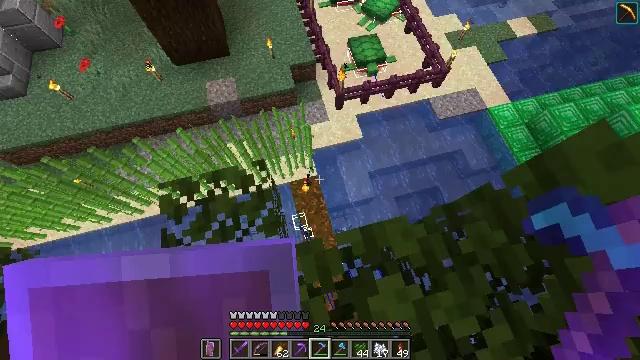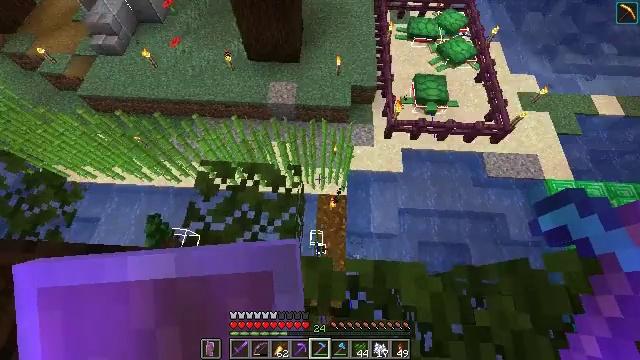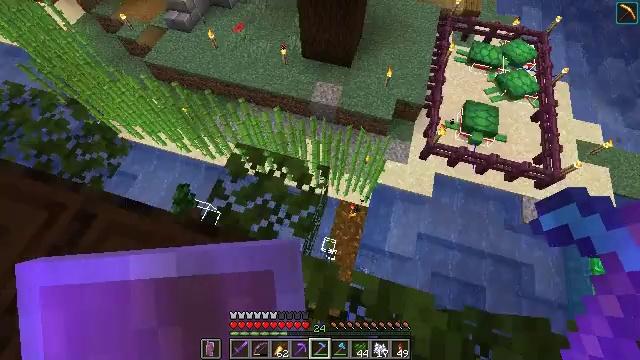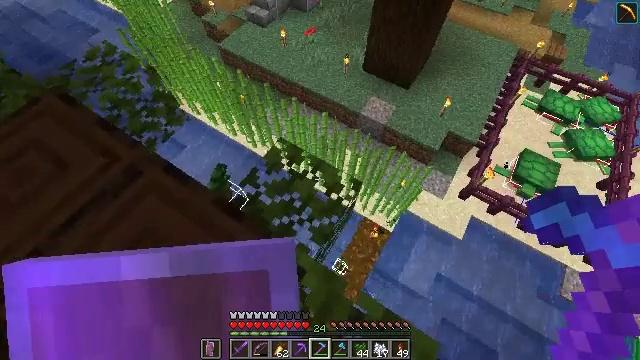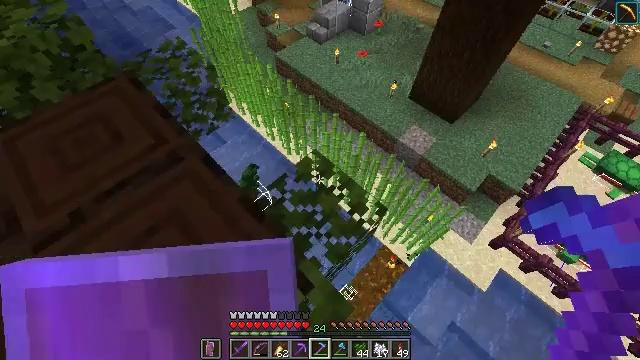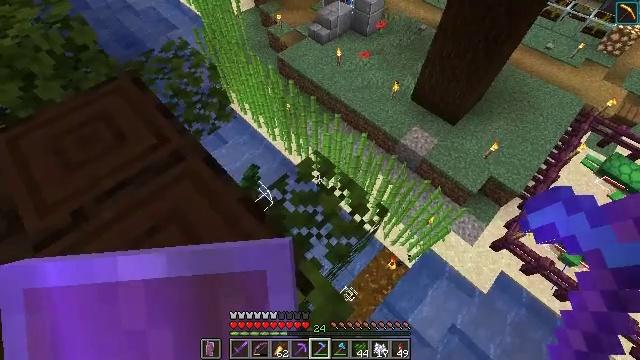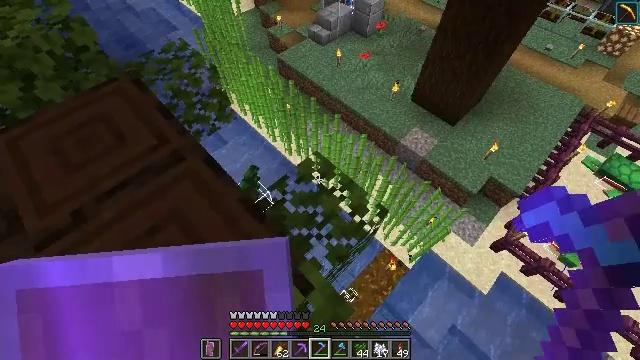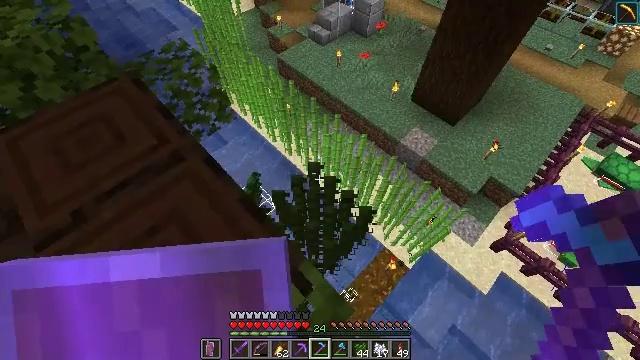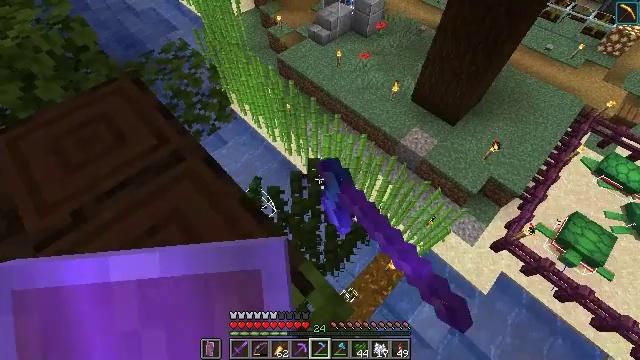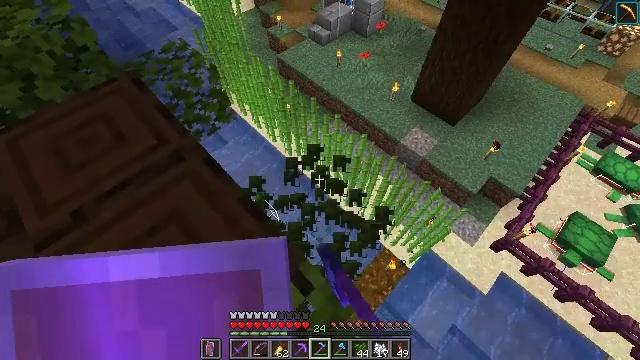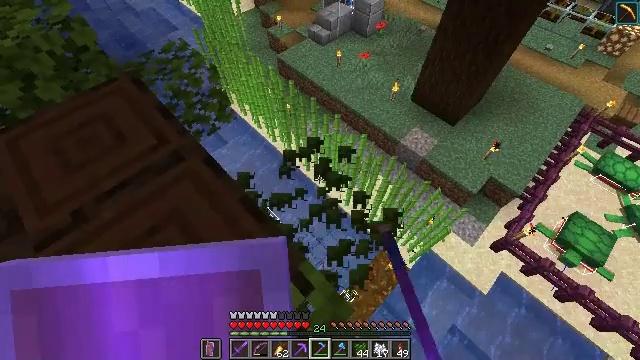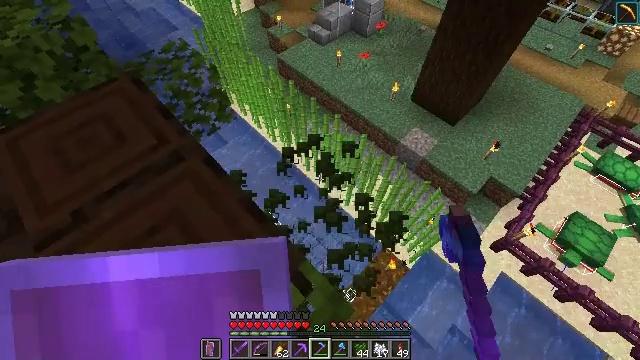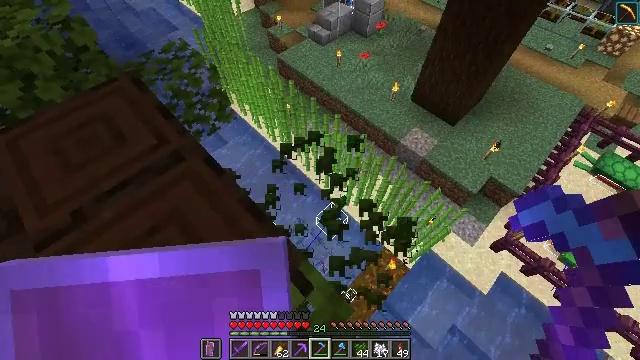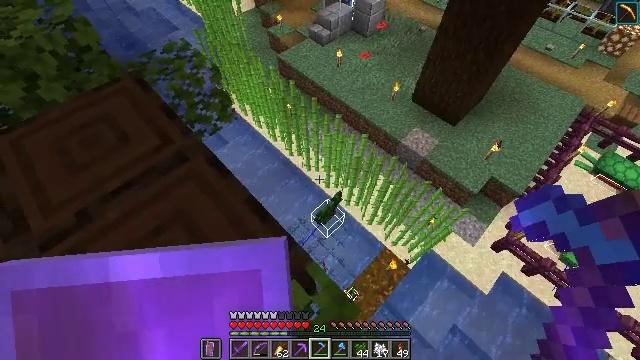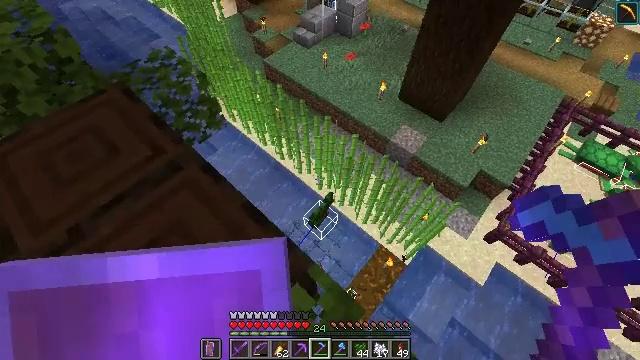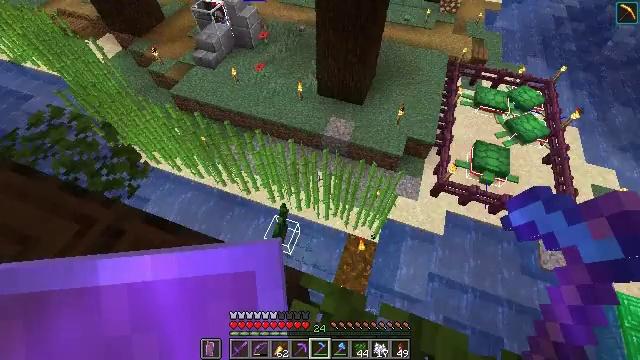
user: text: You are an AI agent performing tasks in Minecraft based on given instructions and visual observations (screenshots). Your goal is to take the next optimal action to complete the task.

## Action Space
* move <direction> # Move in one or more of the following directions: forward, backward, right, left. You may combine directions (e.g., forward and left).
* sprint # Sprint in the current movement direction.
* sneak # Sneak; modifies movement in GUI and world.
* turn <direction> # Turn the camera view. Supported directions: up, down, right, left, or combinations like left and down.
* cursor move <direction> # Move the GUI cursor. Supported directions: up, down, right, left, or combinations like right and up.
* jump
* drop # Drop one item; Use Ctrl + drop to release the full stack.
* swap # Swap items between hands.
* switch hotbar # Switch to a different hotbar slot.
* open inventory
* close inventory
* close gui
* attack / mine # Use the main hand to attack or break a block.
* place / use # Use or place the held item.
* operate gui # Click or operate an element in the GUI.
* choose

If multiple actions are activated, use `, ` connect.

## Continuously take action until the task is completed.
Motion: motion action
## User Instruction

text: Harvest dark oak leaves for decorative purposes.
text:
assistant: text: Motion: sneak, turn left and up
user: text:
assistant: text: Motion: sneak, turn left
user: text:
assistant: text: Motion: sneak, turn left and up
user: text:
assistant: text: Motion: sneak, turn left and up
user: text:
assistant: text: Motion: sneak
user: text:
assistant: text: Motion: sneak
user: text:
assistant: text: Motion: sneak, attack / mine
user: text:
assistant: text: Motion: sneak, attack / mine
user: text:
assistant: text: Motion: sneak, attack / mine
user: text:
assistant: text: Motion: sneak
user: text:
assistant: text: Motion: sneak
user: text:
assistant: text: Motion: sneak
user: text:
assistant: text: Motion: move left, sneak
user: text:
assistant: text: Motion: move left, sneak, turn right
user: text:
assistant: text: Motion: move left, sneak, turn right and up
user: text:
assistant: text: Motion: move left, sneak, turn right
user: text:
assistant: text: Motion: move left, sneak, turn right and up
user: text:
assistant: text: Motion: sneak, turn right and up
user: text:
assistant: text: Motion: sneak, turn right and up
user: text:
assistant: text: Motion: sneak
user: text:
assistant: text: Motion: sneak, attack / mine
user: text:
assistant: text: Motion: move right, sneak, attack / mine
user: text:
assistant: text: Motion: move right, sneak, attack / mine
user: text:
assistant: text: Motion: move right, sneak, attack / mine
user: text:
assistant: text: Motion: move right, sneak, attack / mine
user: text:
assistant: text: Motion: move right, sneak, turn right and up, attack / mine
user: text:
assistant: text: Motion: move forward and move right, sneak, turn right and up, attack / mine
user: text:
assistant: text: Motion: move forward and move right, sneak, turn right and up, attack / mine
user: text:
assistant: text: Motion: move forward and move right, sneak, turn right and up, attack / mine
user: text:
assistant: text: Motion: move forward and move right, sneak, turn right and up, attack / mine